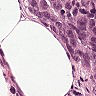
Metastatic tissue present: yes